Question: I am using flask-mail to send a mail that would include a pdf document as an attachment,
The problem is when I receive it in my email the document's name turns out to be "noname" (without any extension), Even though this document is downloadable and readable there are some exceptional cases (probably 1 out of 10) where the document cannot be opened(probably because the extension is not set).
'''
def send_mail_flask_to_user(self, doc_name, document_id, email,approve):
app.config.update(self.mail_settings)
mail = Mail(app)
with app.app_context():
msg = Message(sender=app.config.get(
"MAIL_USERNAME"), recipients=[email])
msg.subject = '{} Coriolis Tech'.format(doc_name)
msg.body=""" Dear {},
your request for {} has be approved and generated,please find the attachment for the same""".format(email.split('.')[0],doc_name)
working_dir=os.getcwd()
link = "https://docs.google.com/document/d/{}/".format(document_id)
if (approve==True):
with open(working_dir+"/generated_docs/"+document_id+".pdf",'rb') as fh:
msg.attach(working_dir+"/"+document_id+".pdf","application/pdf",fh.read())
elif(approve==False):
msg.body=""" Your {} is rejected ,contact Division of Human Resource Coriolis Technologies to know more""".format(doc_name)
mail.send(msg)
'''
This problem only persists on Ubuntu 14.04 ,where as it works fine on a Windows machine
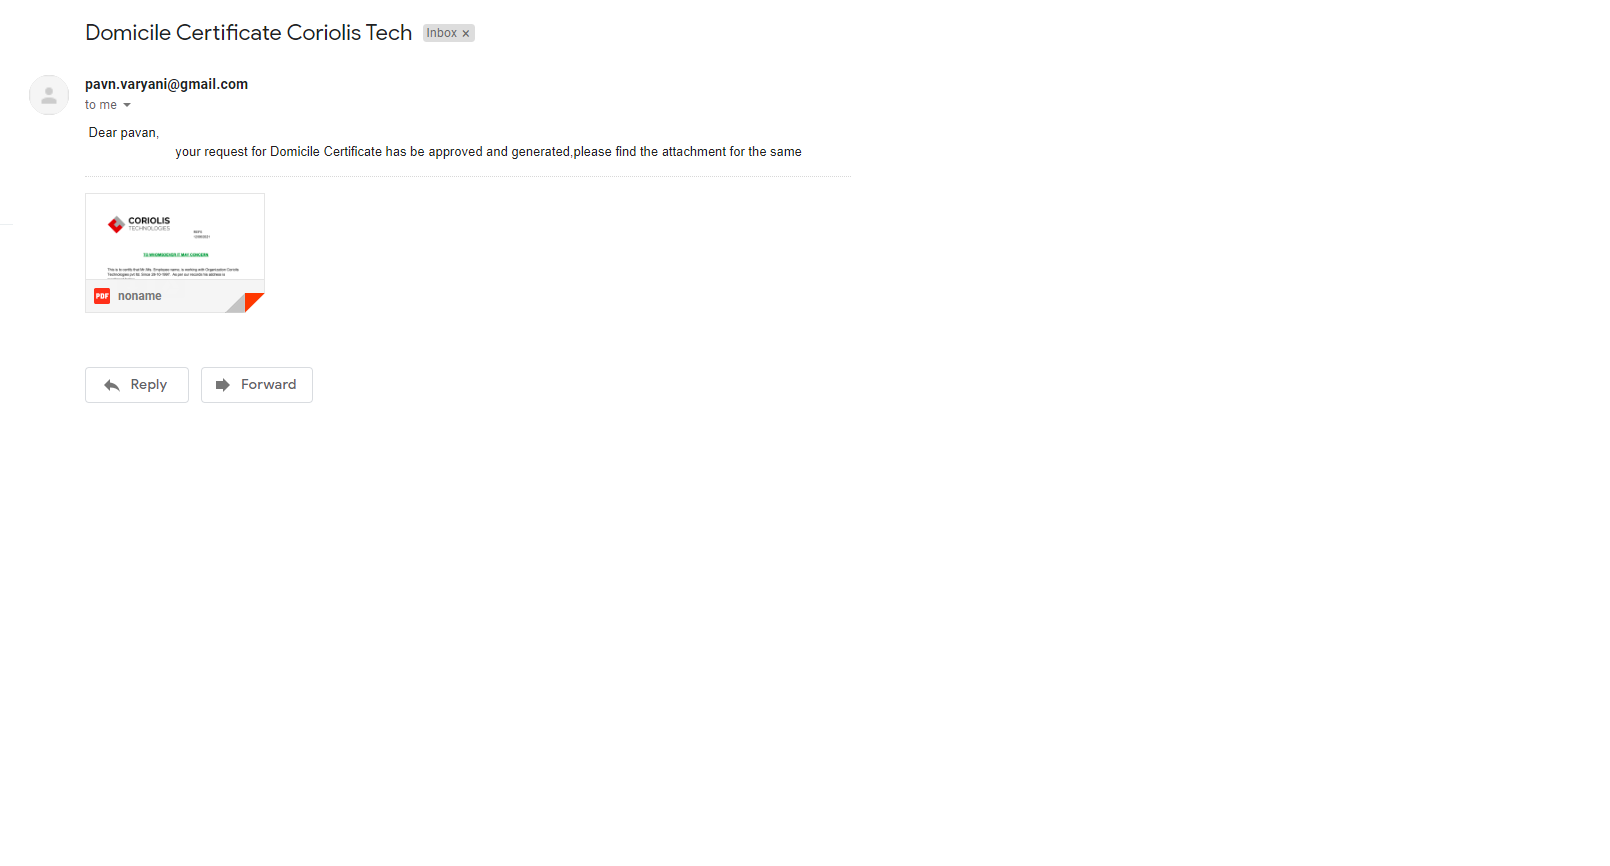
Answer: The filename parameter has to be a string.extension(eg: "something.pdf") to name the attachment that would be received
eg: your 'abcdcdhhcbdhbcvh.pdf' file that you want to attach would be named as "something.pdf" in the attachment
Hence replace the 'msg.attach(working_dir+"/"+document_id+".pdf","application/pdf",fh.read())' line with 'msg.attach(filename="something.pdf",disposition="attachment",content_type="application/pdf",data=fh.read())'